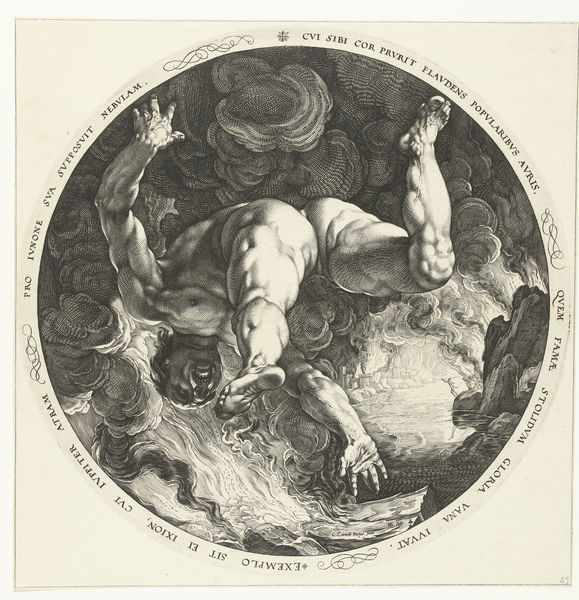
Titel: Ixion
Künstler: Hendrick Goltzius
Standort: Amsterdam
Institution: Rijksmuseum
Schlagwörter: felsen, feuer, fuß, himmel, kopf, mann, meer, nackt, wasser, wolken, grau, schwarz, weiss, arme, barock, bibel, mensch, rauch, blatt, kreis, rund, beine, sprung, schrift, berge, füsse, muskeln, fett, druck, stich, furcht, hölle, sturz, kupferstich, schrei, stürzen, legende, inferno, latein, sohlen, graifk, füsse#, muskmelon